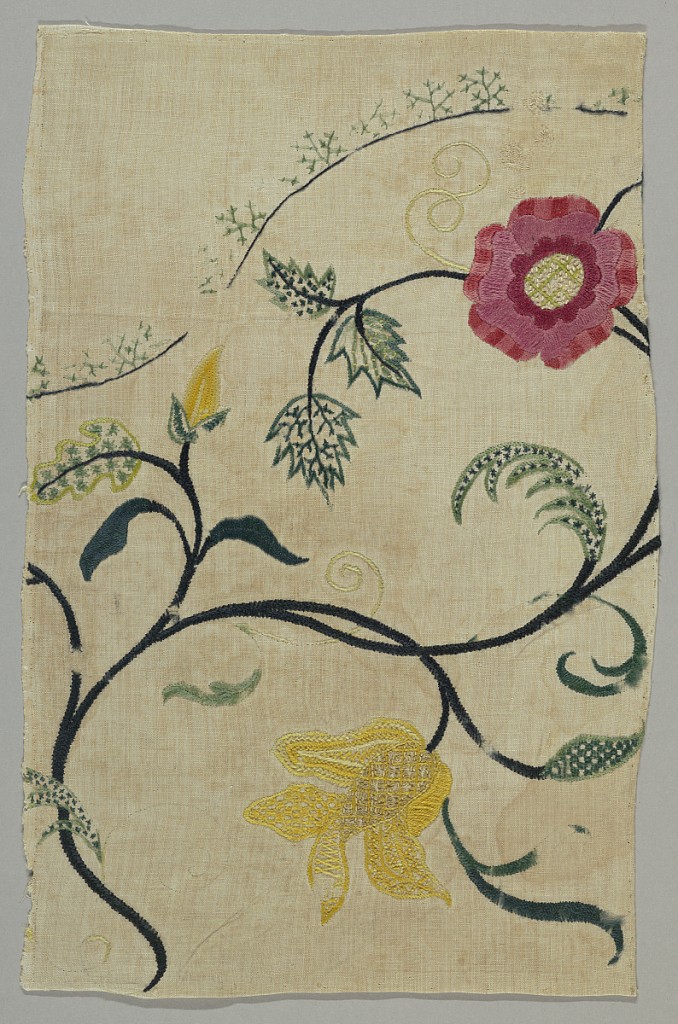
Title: Crewel wool fragment
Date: ca. 1740
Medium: wool on cotton Technique: stem and satin embroidery; french knots and several varieties of cross-stitches on plain weave
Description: Floral pattern embroidered in stem, French knots and several varieties of cross-stitches.